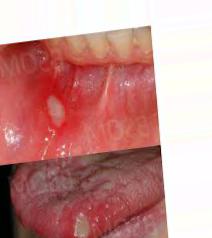
Condition: Mouth Ulcer